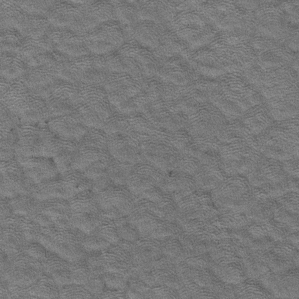
Label: frost